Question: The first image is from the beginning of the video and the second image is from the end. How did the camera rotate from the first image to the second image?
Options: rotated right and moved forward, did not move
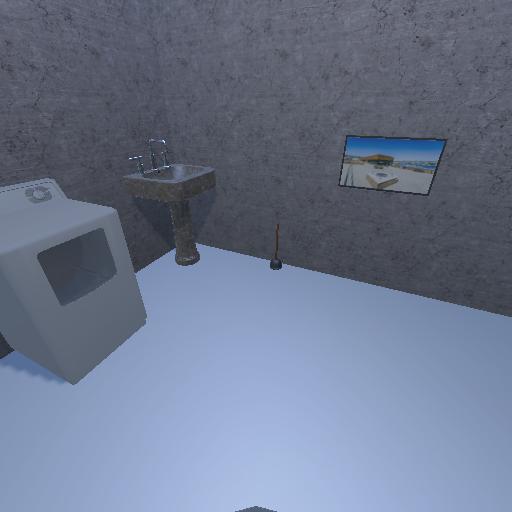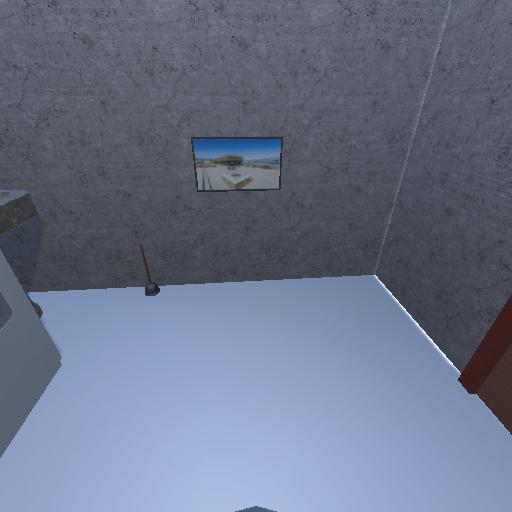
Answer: rotated right and moved forward